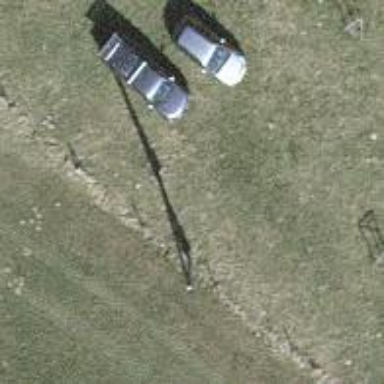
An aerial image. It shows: Power pole.